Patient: sex M, age 74
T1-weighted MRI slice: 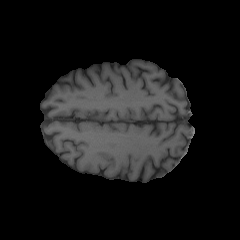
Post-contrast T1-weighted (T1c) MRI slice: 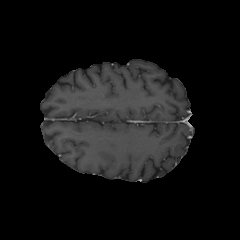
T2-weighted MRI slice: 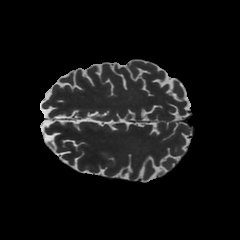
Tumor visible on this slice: no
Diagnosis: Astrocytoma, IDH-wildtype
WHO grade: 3